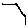
Label: hexagon